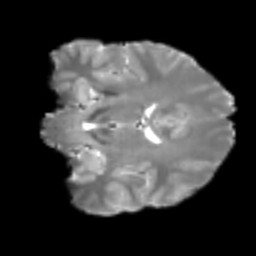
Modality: T2w
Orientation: coronal
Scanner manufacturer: siemens
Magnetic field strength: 3 T
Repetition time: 4 s
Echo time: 0.0594 s